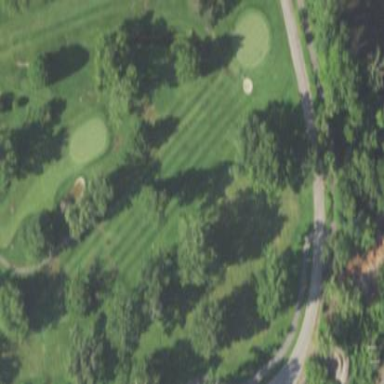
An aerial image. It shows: Golf fairway in the image.